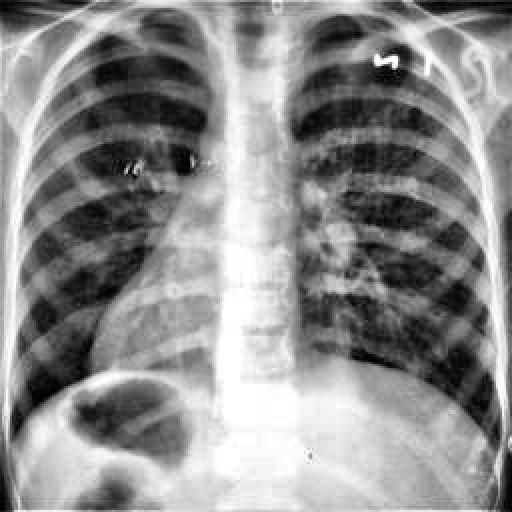
Finding: TUBERCULOSIS